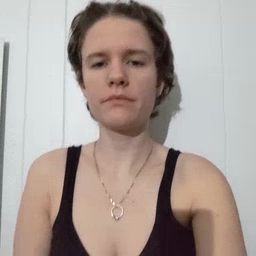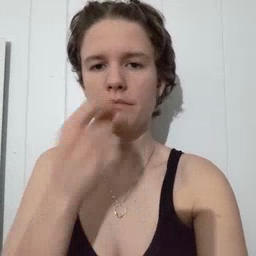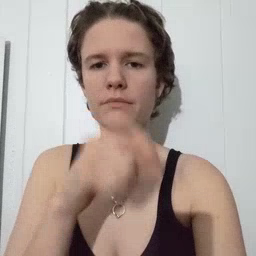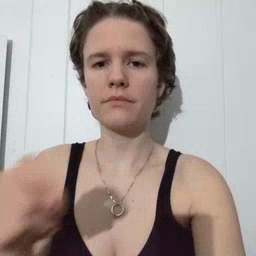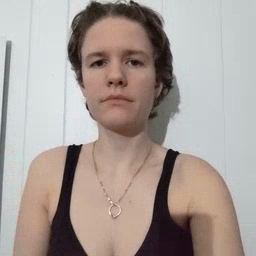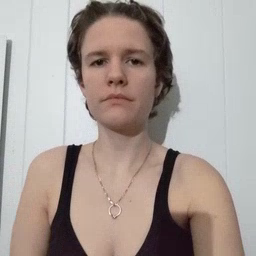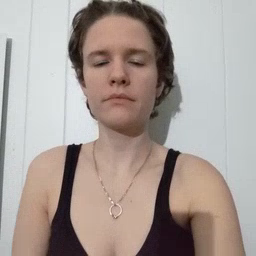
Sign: pencil